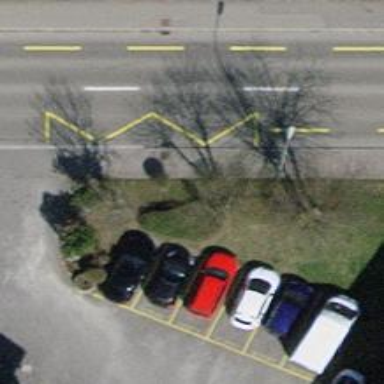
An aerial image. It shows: Bus stop with platform for public transport.